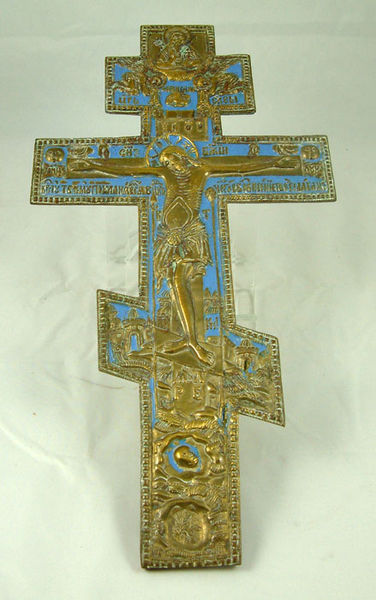
Titel: Crucifix
Standort: Amherst (Massachusetts, USA)
Institution: Mead Art Museum, Amherst College
Schlagwörter: blue, church, hands, religious, white, arm, gilded, gold, yellow, picture, sad, angel, angels, cloud, clouds, greek, heaven, man, sky, tree, death, feet, metal, saint, cross, sculpture, wings, crucifixion, letters, cupid, human, arms, design, inscription, jesus, art, detail, religion, angles, legs, cloth, god, christ, crucifix, paint, bronze, artifact, christian, maria, christianity, symbol, light blue, sacred, border, photograph, skull, text, nailed, leg, pain, crucifiction, crucify, halo, engraved, holy, blood, catholic, christus, thorns, catholicism, chalice, jesus christ, outstretched, double, enamel, stigmata, crucified, protestant, belly, inri, crossbeams, inlay, straight, edge, ribs, item, nails, cress, savior, turquoise, wounds, teal, sing, slanted, expensive, suffer, die, perpendicular, sings, enameled, turqoise, katholic, cruciform, chalic, jesus crucifix, triple cross, juses, jijus, crucifizion, strate, crossbars